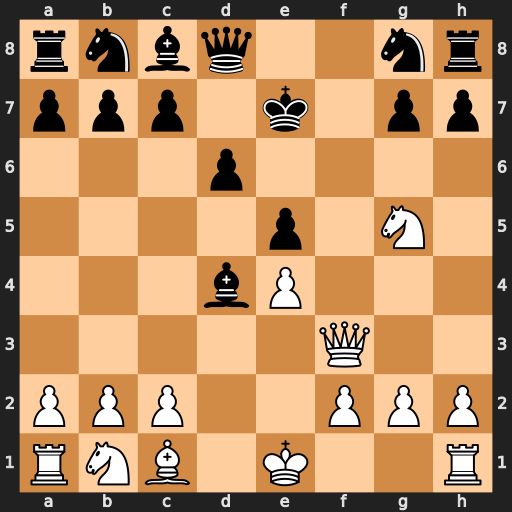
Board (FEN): rnbq2nr/ppp1k1pp/3p4/4p1N1/3bP3/5Q2/PPP2PPP/RNB1K2R
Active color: w
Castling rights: KQ
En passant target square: -
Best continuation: Qf7#